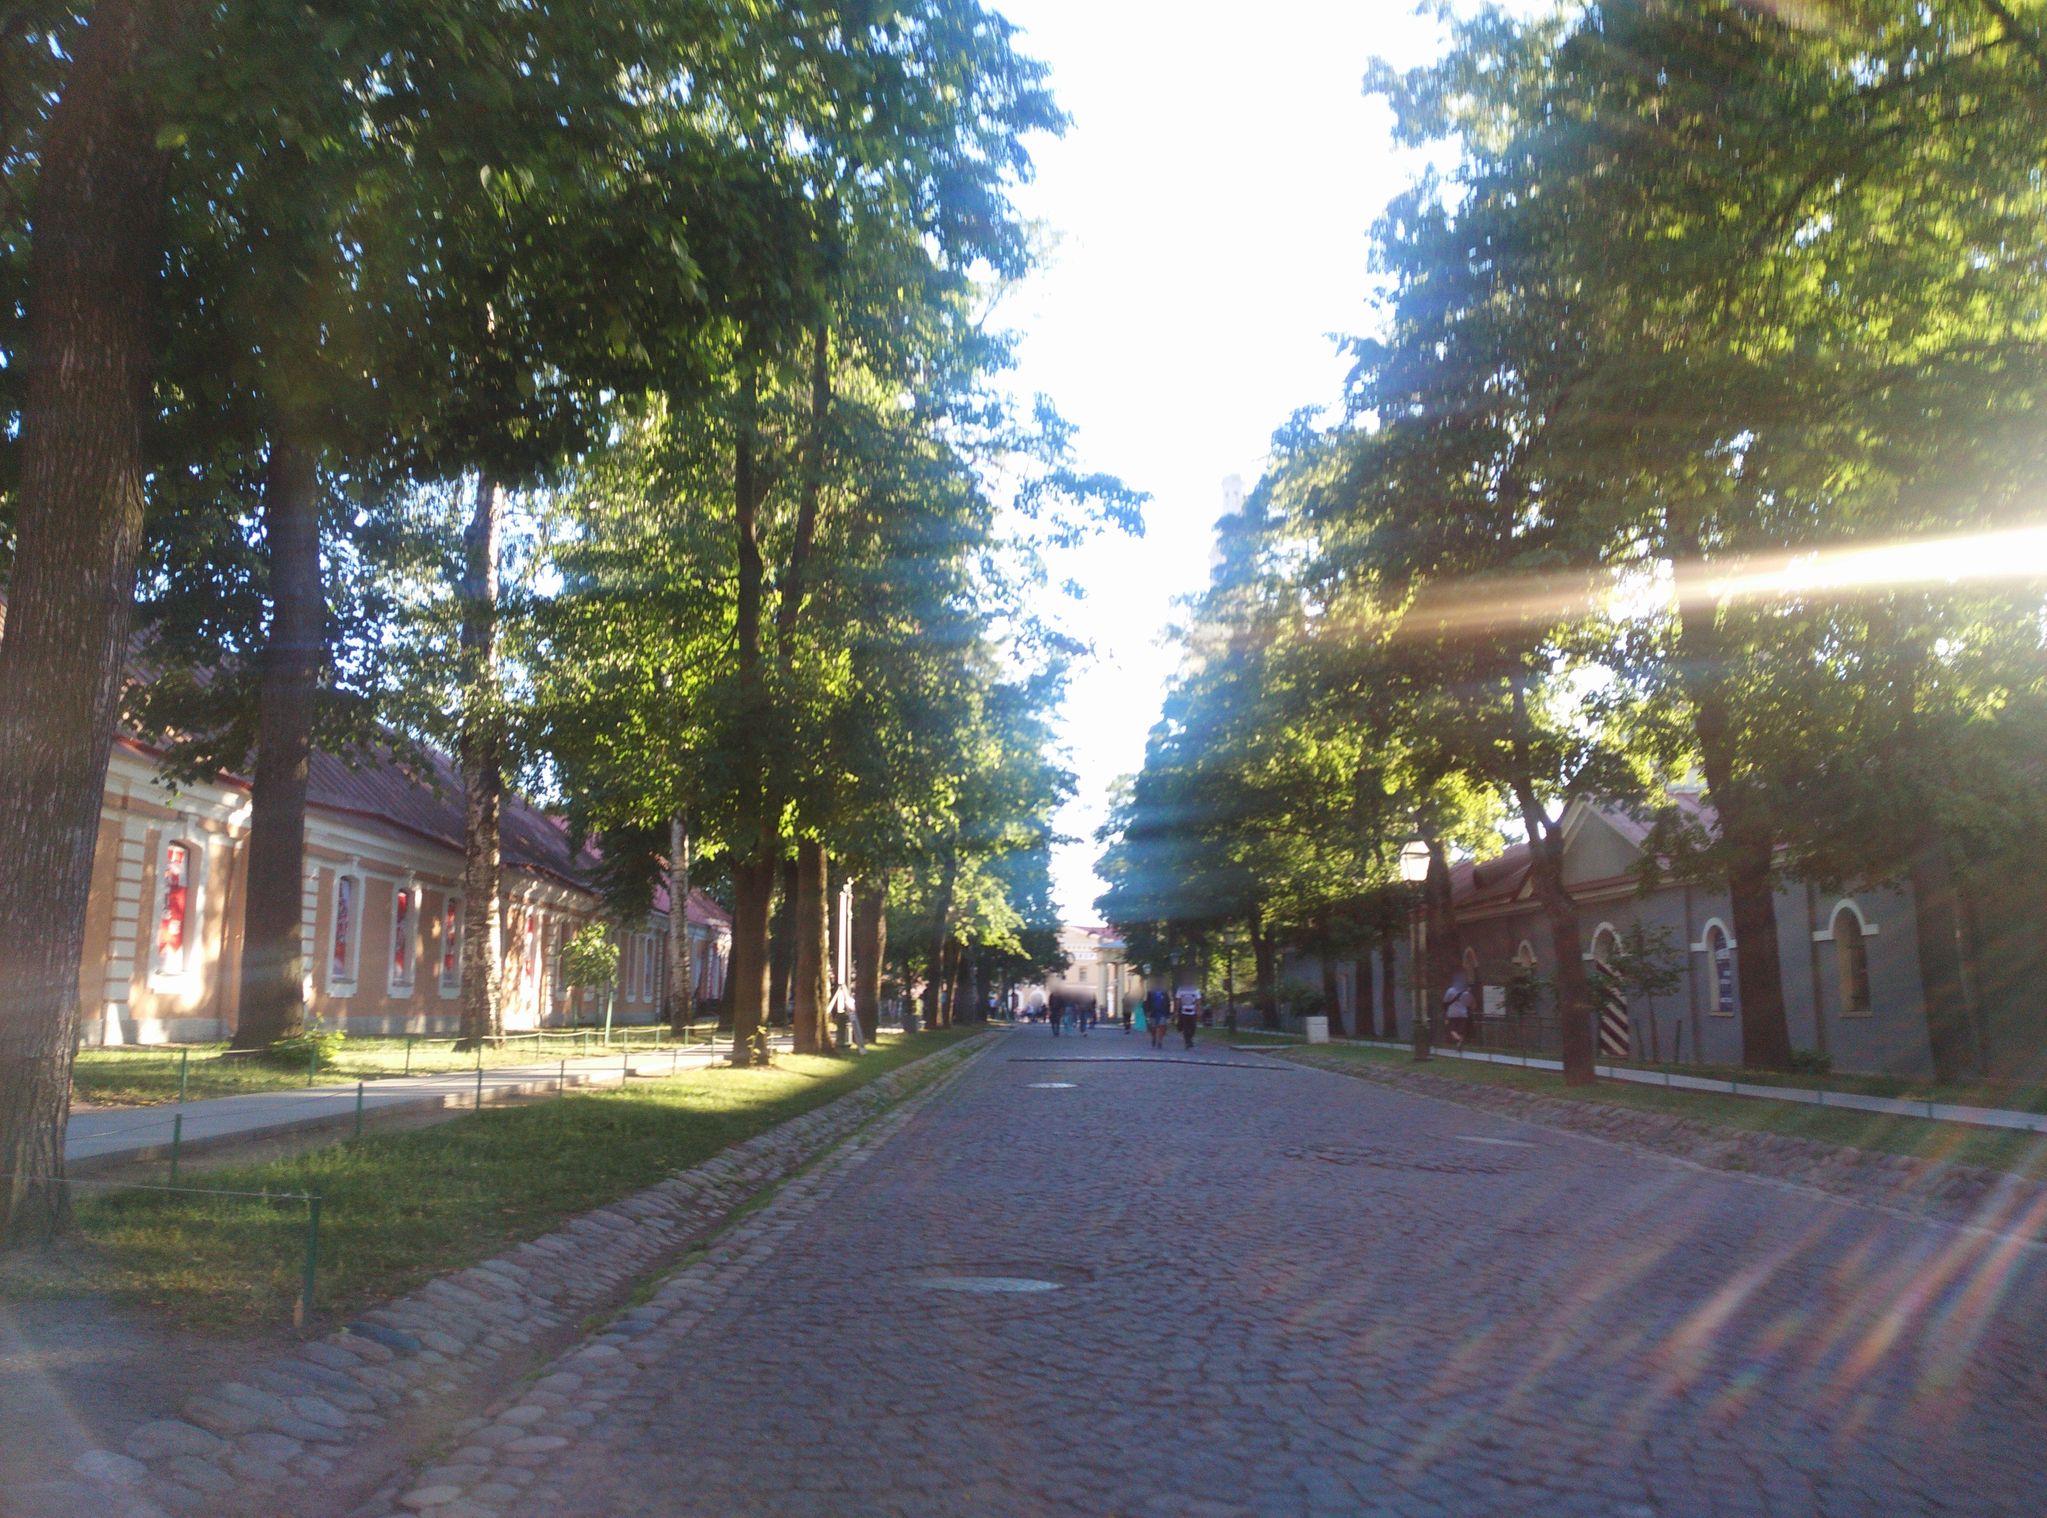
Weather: clear
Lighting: day
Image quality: slightly poor
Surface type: walking surface
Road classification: service, footway
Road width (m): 12
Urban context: urban centre
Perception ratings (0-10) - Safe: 8.58, Lively: 7.64, Beautiful: 8.78, Boring: 3.31, Depressing: 4.83, Wealthy: 9.08